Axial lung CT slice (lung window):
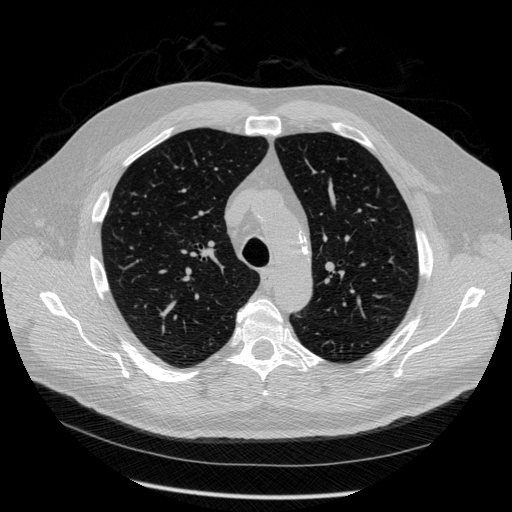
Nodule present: no